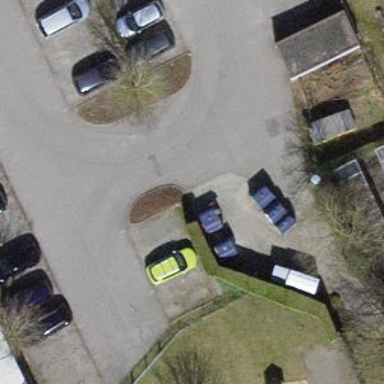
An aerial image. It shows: Recycling container at amenity designated for recycling.